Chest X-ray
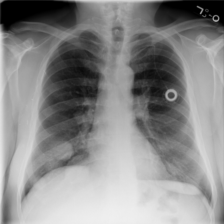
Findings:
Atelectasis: negative
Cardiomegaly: negative
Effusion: negative
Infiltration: negative
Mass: positive
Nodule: negative
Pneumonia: negative
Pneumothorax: negative
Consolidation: negative
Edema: negative
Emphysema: negative
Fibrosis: negative
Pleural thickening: negative
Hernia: negative